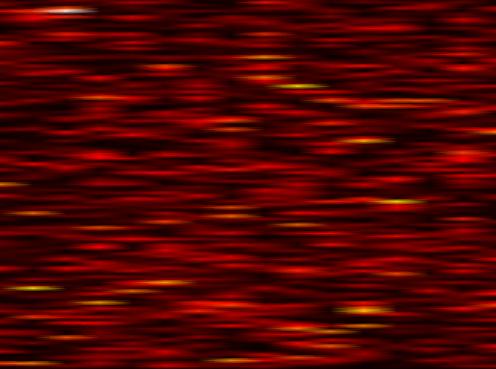
Label: UFMC